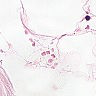
Metastatic tissue present: no